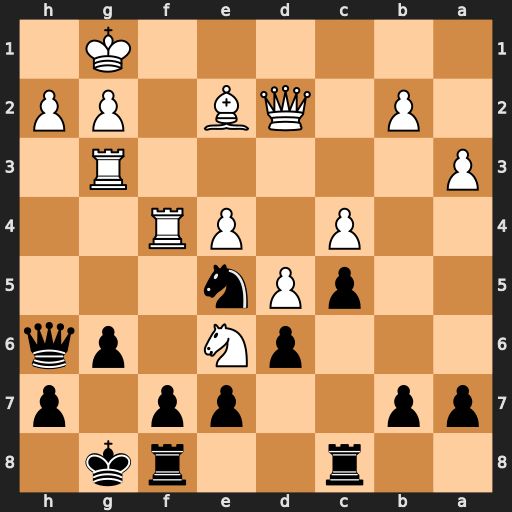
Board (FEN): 2r2rk1/pp2pp1p/3pN1pq/2pPn3/2P1PR2/P5R1/1P1QB1PP/6K1
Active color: b
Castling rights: -
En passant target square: -
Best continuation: fxe6 Rxf8+ Qxf8